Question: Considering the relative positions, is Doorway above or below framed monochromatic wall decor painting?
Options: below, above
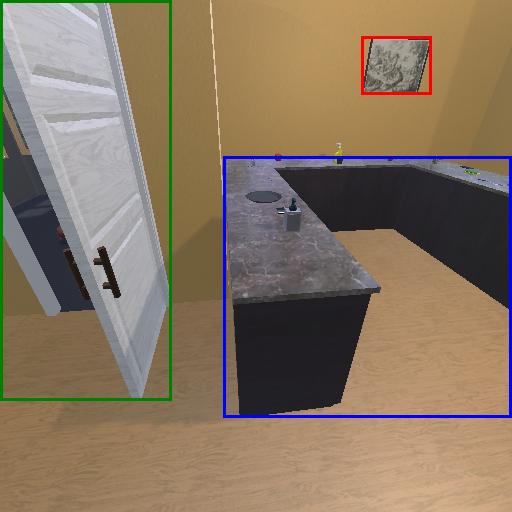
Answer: below